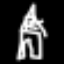
Label: The Eiffel Tower